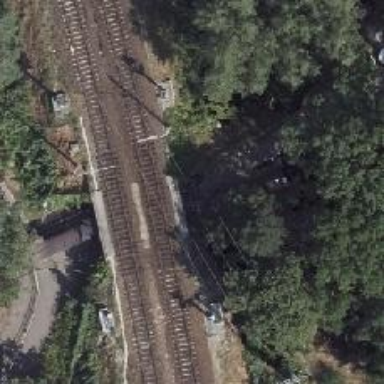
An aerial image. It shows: Railway crossing with traffic signals.